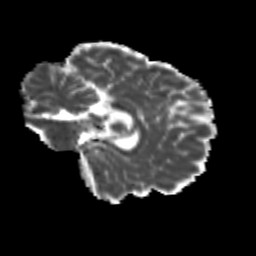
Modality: MD
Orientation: sagittal
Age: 18
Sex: female
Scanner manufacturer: siemens
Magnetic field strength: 3 T
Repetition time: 3.5 s
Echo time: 0.104 s